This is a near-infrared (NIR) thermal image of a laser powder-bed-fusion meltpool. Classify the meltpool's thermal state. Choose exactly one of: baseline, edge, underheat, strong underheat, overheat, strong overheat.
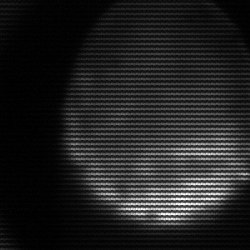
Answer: edge